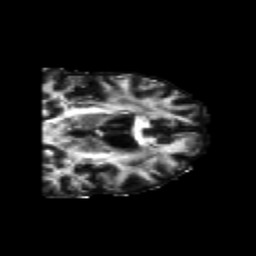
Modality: FA
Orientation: coronal
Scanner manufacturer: siemens
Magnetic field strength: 3 T
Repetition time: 6.8 s
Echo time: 0.093 s